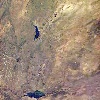
Label: land